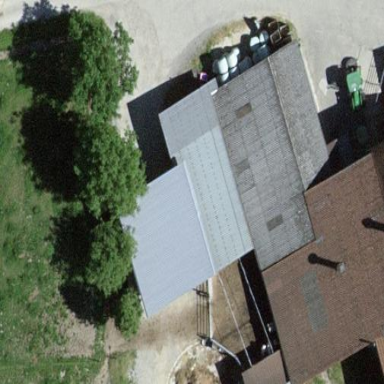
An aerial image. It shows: Farm auxiliary building.